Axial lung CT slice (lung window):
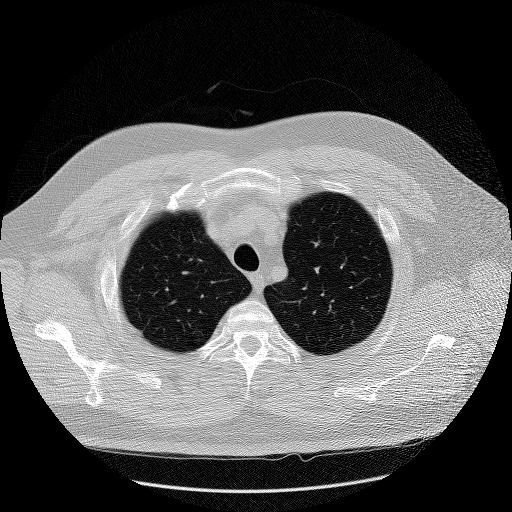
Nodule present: no